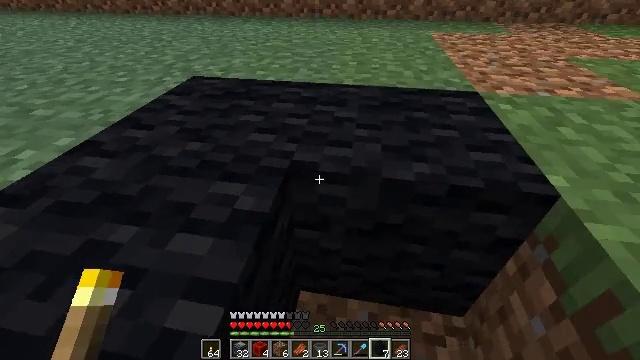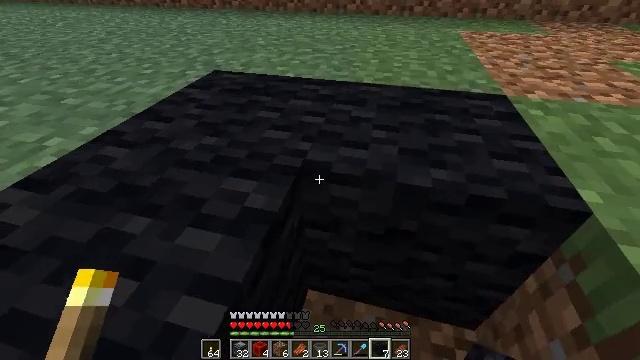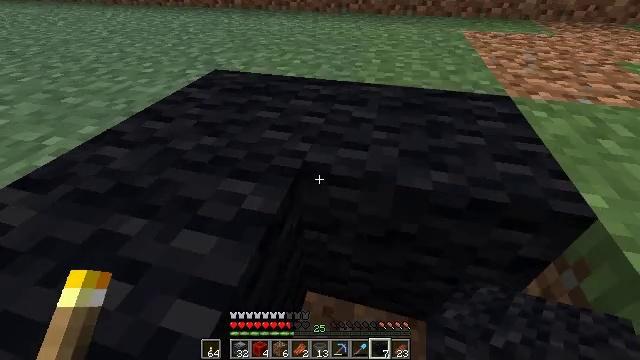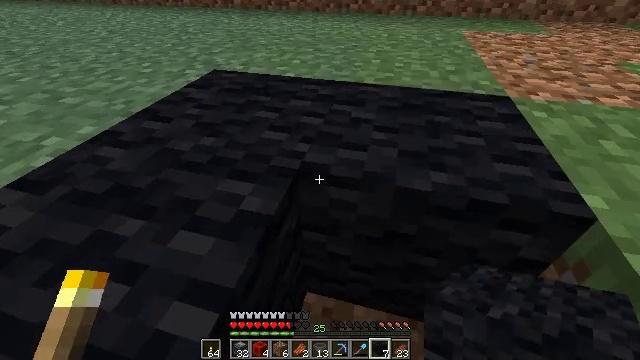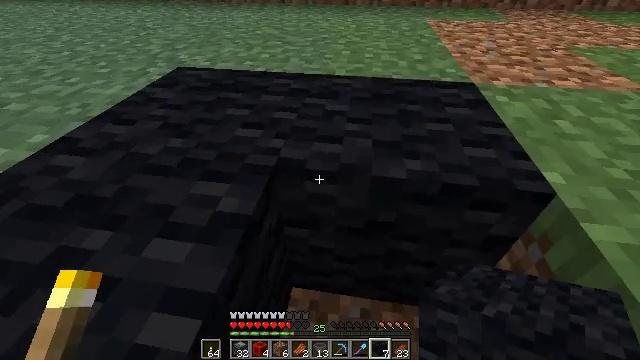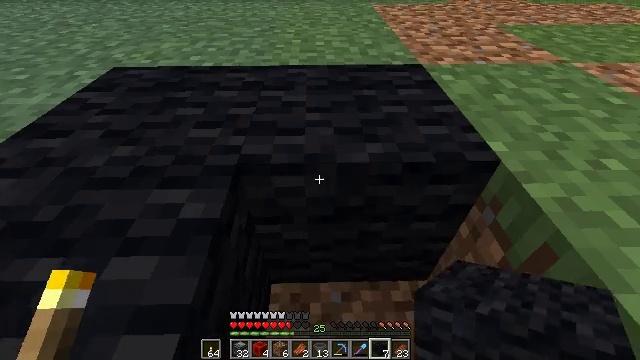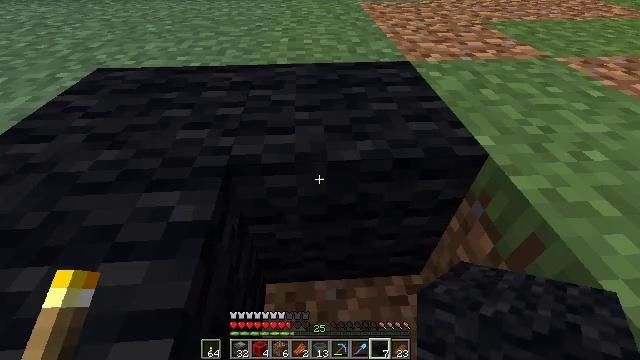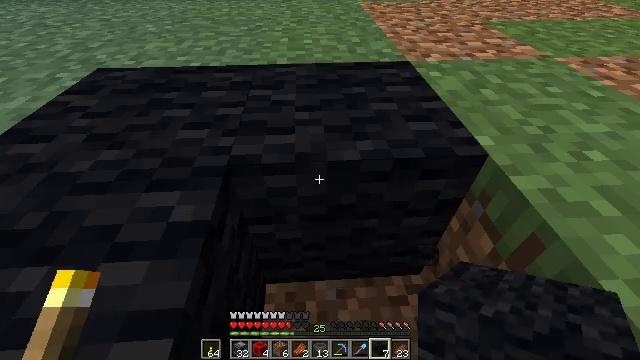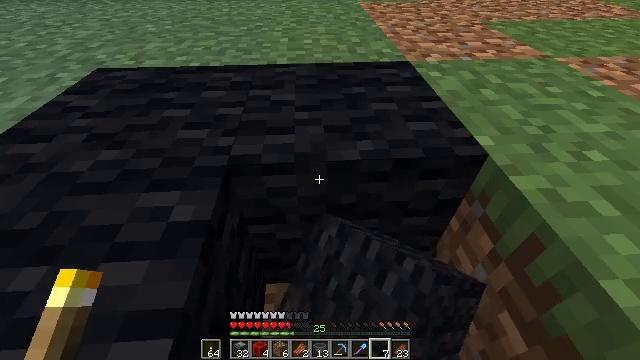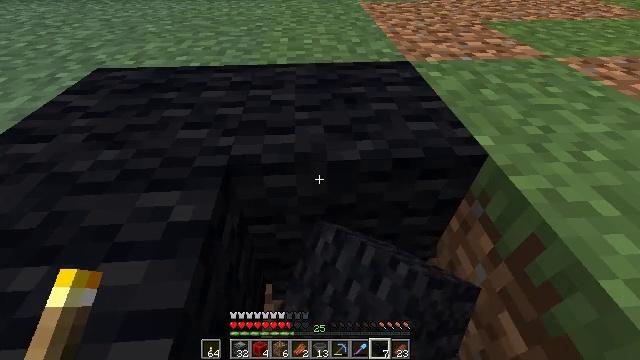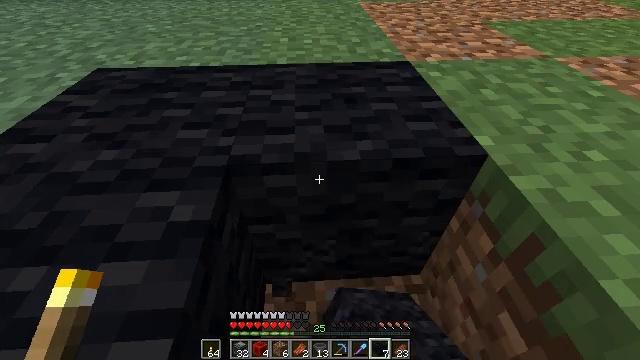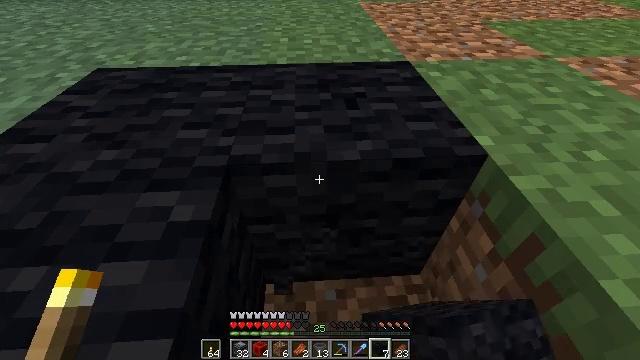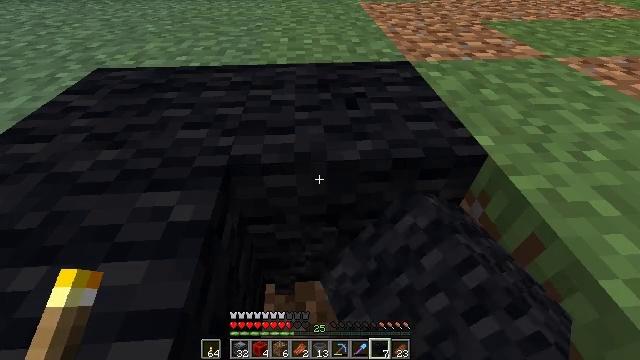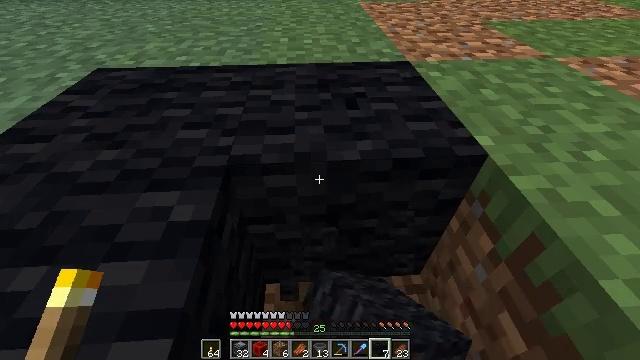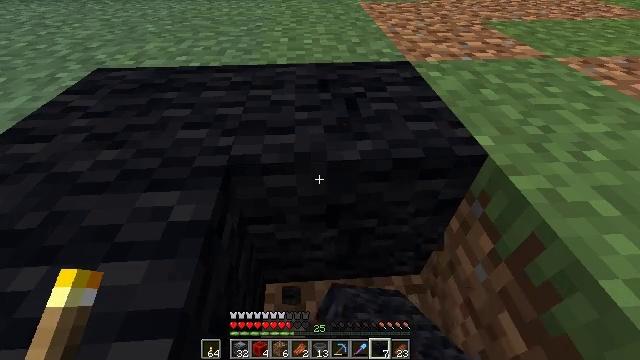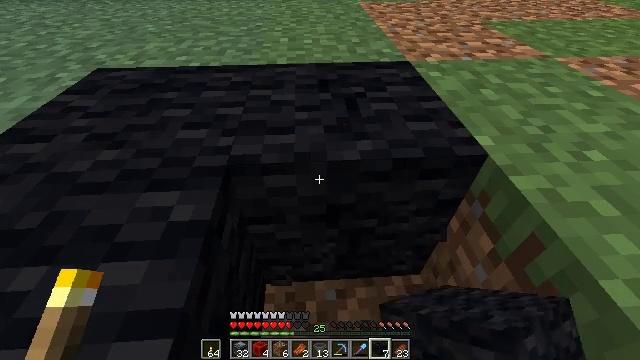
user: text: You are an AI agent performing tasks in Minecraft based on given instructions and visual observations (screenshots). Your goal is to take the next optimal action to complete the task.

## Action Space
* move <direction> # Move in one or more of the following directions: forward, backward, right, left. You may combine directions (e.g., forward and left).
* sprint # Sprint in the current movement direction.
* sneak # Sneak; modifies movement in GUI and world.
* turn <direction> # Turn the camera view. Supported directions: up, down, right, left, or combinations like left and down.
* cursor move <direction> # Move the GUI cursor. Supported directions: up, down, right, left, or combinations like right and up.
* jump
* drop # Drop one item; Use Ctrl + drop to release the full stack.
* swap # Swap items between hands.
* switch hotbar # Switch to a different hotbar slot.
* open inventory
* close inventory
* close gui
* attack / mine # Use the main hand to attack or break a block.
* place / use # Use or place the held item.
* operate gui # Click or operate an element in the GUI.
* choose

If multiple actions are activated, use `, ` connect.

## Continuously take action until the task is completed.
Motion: motion action
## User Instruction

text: Mine the black wool block.
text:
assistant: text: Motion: turn left
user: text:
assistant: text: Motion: no_op
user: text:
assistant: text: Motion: no_op
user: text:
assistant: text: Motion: turn right and down
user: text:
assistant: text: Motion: turn right and down
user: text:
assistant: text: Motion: turn right
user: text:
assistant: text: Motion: attack / mine
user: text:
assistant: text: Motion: attack / mine
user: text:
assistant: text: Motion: attack / mine
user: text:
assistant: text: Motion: attack / mine
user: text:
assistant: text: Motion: attack / mine
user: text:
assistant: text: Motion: attack / mine
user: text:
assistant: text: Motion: attack / mine
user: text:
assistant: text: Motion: attack / mine
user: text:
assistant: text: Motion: attack / mine
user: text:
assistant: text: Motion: attack / mine
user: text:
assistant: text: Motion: attack / mine
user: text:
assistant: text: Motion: attack / mine
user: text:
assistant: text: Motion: attack / mine
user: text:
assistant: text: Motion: attack / mine
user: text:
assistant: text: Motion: attack / mine
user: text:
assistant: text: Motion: attack / mine
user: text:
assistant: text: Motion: attack / mine
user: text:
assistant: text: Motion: attack / mine
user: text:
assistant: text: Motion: attack / mine
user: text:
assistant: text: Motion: attack / mine
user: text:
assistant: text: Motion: attack / mine
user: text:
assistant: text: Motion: attack / mine
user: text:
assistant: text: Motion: attack / mine
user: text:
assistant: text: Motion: attack / mine